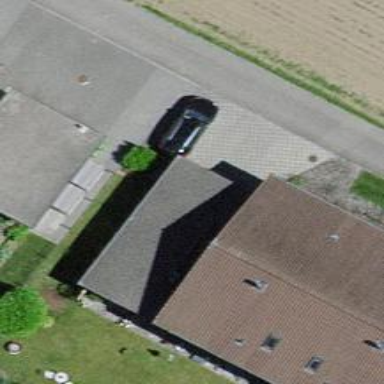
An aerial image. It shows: Residential building.